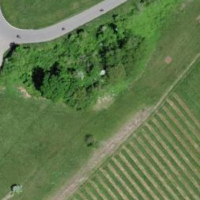
EUNIS habitat code: 52
Species observed at this site:
Prunus spinosa